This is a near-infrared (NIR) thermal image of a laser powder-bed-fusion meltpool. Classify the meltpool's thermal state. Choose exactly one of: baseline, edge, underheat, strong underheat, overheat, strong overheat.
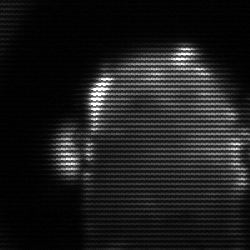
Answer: baseline